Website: apple
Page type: customer-info-address
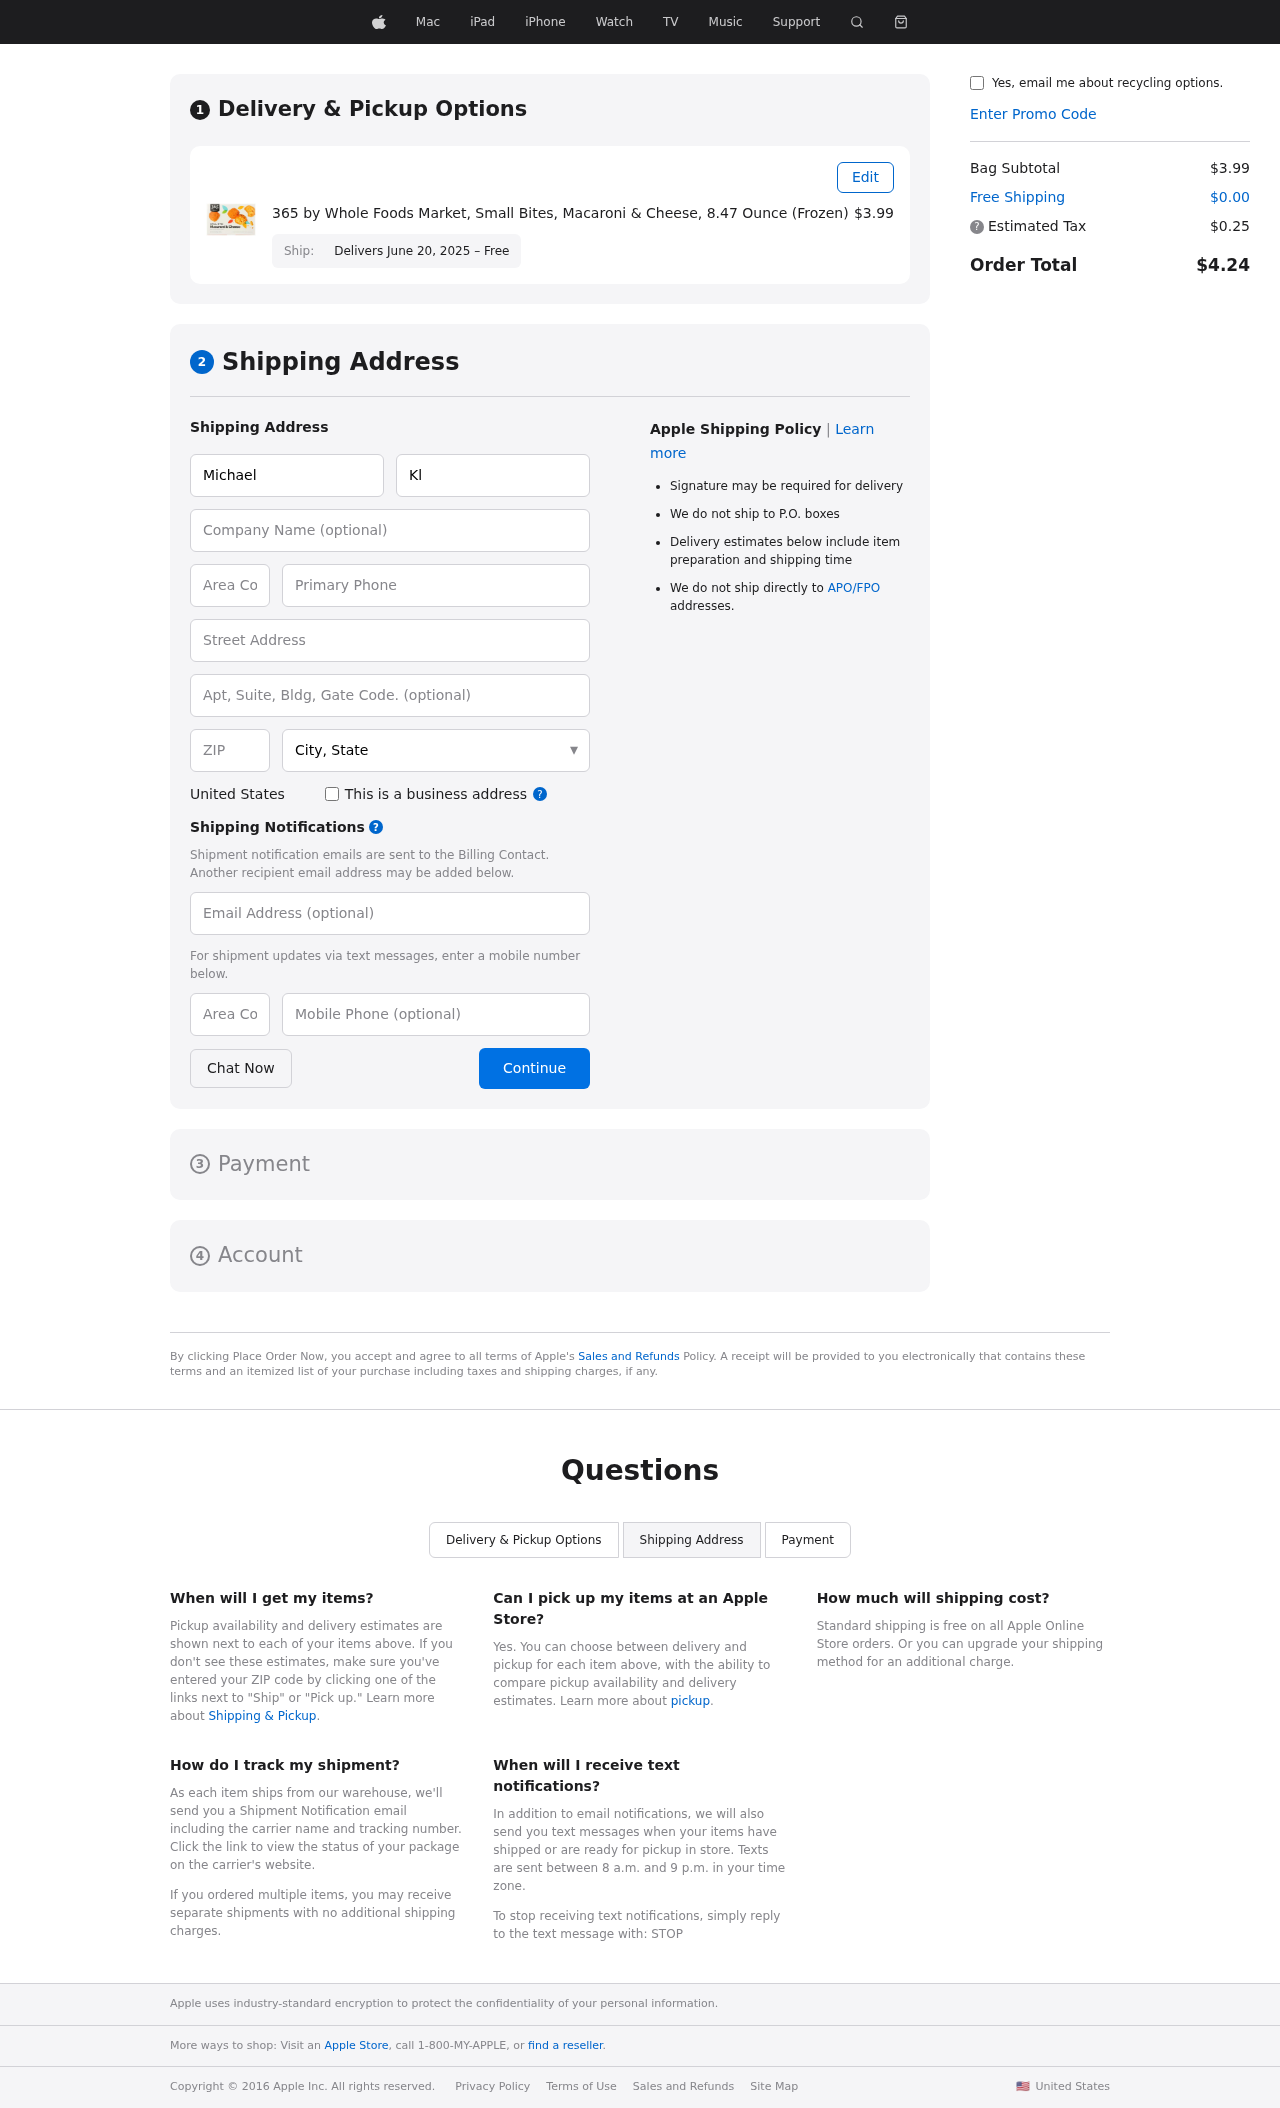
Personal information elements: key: PII_CITY_STATE
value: East Felicia, NM
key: PII_COUNTRY
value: United States
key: PII_EMAIL
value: michaelkline@hotmail.com
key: PII_FIRSTNAME
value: Michael
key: PII_LASTNAME
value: Kline
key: PII_PHONE
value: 9375253982
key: PII_PHONE_AREA
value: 937
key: PII_POSTCODE
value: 13330
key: PII_STREET
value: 7288 Walker Squares Apt. 930
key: PII_STREET2
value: Suite 643
Product elements: key: PRODUCT1_NAME
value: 365 by Whole Foods Market, Small Bites, Macaroni & Cheese, 8.47 Ounce (Frozen)
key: PRODUCT1_PRICE
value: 3.99
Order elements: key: ORDER_DELIVERY_DATE
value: Delivers June 20, 2025 – Free
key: ORDER_SUBTOTAL
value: $3.99
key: ORDER_SHIPPING_COST
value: $0.00
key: ORDER_TAX
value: $0.25
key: ORDER_TOTAL
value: $4.24